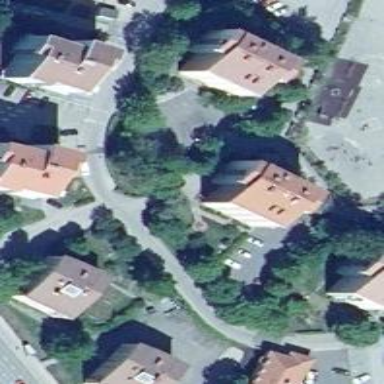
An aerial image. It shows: Living street.